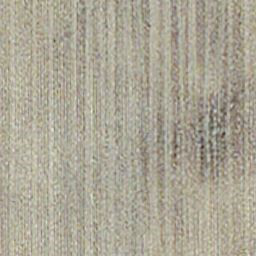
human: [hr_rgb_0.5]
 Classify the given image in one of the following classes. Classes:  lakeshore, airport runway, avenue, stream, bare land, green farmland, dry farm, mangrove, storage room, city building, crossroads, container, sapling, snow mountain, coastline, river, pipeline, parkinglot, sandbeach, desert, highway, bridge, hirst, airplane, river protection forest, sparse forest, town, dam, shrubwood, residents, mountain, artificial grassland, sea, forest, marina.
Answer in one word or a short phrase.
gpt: dry farm